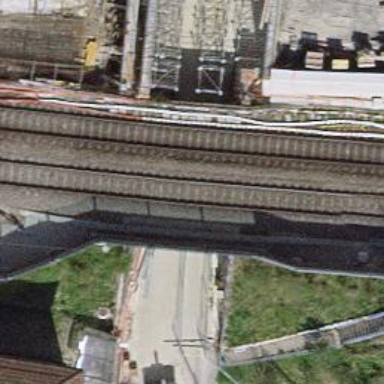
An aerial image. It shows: Single-track railway with electrified contact lines.